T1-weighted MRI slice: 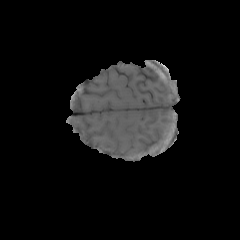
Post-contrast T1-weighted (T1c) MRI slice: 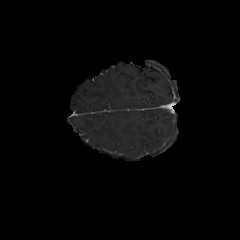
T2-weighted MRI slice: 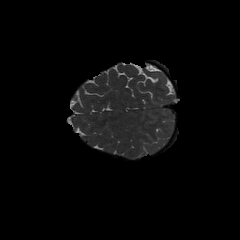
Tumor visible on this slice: no